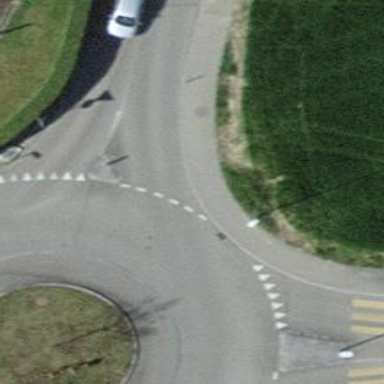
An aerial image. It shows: Residential road with asphalt surface leading up to roundabout.